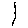
Label: line